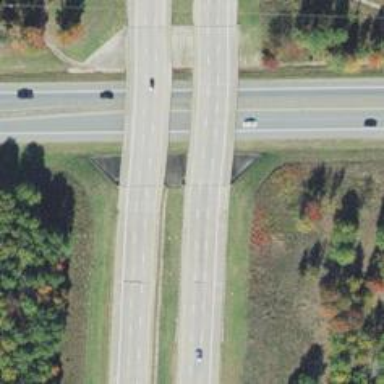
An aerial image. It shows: Beam-structured bridge on motorway.